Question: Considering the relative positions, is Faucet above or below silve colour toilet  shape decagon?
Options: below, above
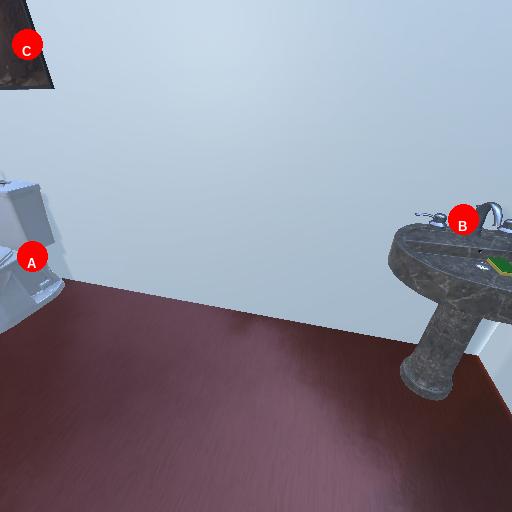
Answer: below